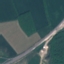
Label: Highway